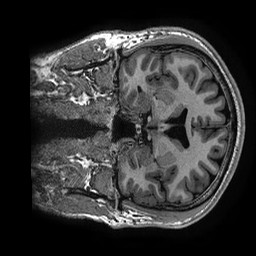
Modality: T1w
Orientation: coronal
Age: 40
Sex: male
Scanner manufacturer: ge
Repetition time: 0.00733 s
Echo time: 0.003 s